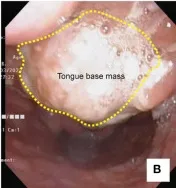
(B) A large mass in the base of the tongue, predominantly on the right side.
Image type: endoscopy (airway_endoscopy)